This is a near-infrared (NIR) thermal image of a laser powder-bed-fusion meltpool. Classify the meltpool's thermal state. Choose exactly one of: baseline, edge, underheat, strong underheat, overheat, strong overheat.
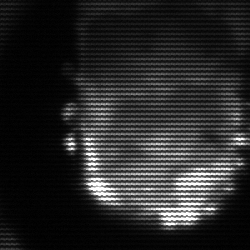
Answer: baseline